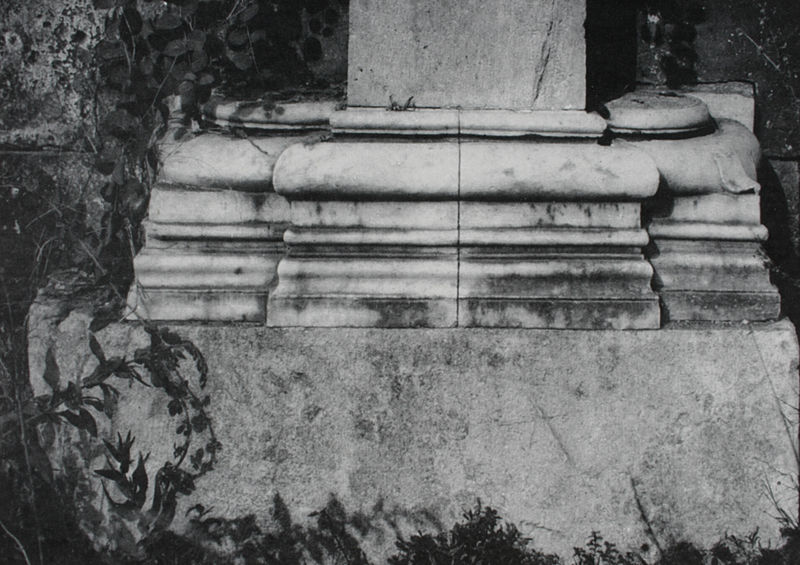
Titel: Rechter Turm, Basis des Pilasters links vom Eingang, an der geraden Wand
Künstler: Liphantes
Standort: Capua
Institution: Brückentoranlage
Schlagwörter: blätter, dunkel, fuß, gemälde, laub, schatten, weiß, blume, grau, hell, licht, marmor, pfeiler, profil, schwarz, säule, gras, alt, architektur, sockel, stein, bild, erde, gräser, natur, zweige, sträucher, boden, blatt, pflanze, pflanzen, turm, ranken, relief, mauer, hecke, pilaster, detail, farn, stufen, granit, platte, podest, steinmetz, ring, gewächs, foto, fotografie, photographie, kante, ruine, antike, beton, moos, schwarz-weiß, friedhof, ranke, photo, gesims, kehle, halb, unkraut, basis, block, kräuter, fotographie, schaft, wulst, fot, klassisch, riss, verwachsen, wachsen, bewuchs, pfalnzen, überwuchert, fundament, steinmetzarbeit, gestuft, kehlung, gekehlt, bauteil, säulensockel, pilasater, capua, gemeisselt, vorgefertigt, grundstock, fundamnet, blätter#, säulenfuß, deteilansicht